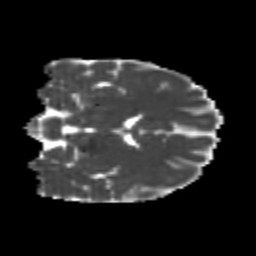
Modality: MD
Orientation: coronal
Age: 25
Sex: male
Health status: healthy
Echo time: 0.074 s